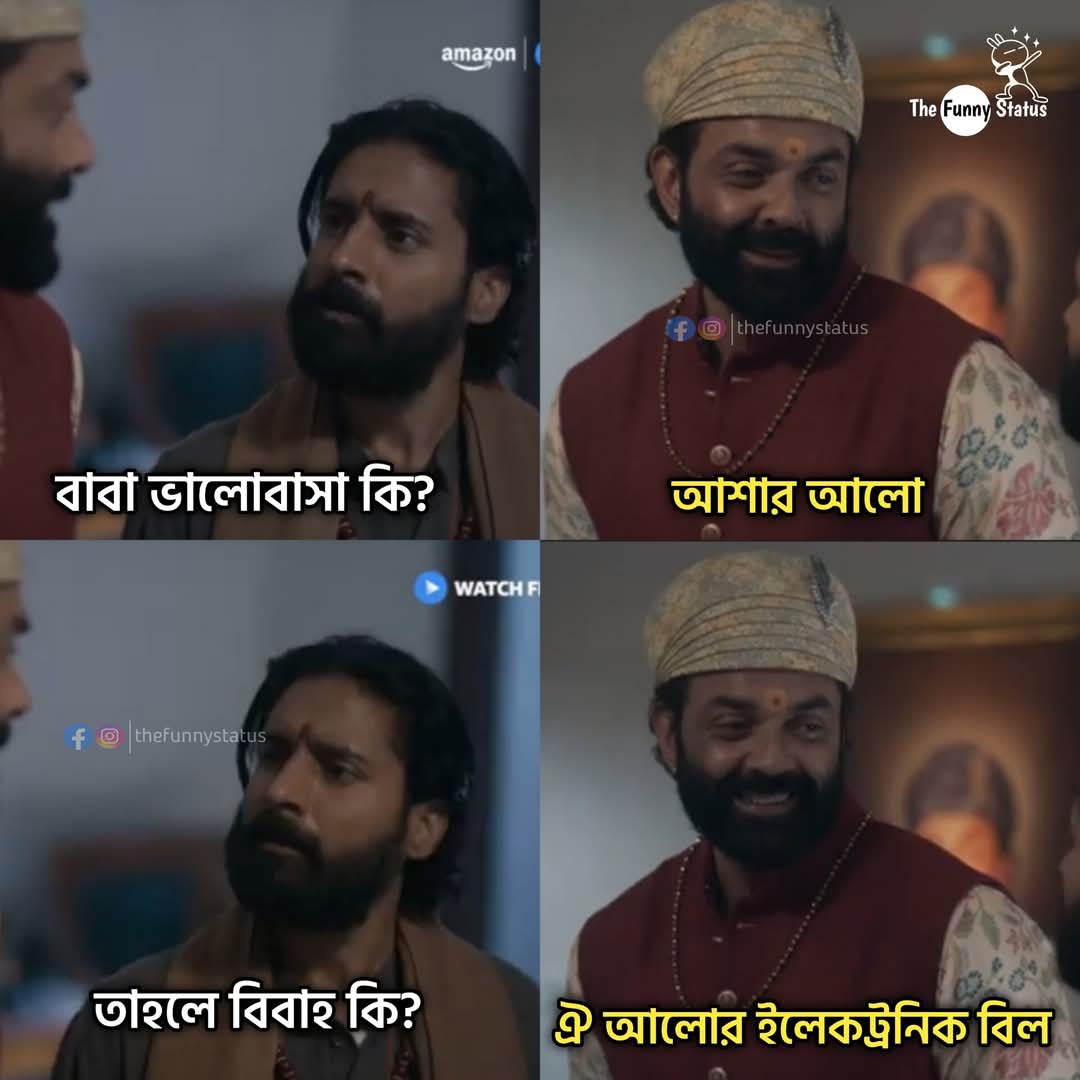
Text: বাবা ভালোবাসা কি?
আশার আলো
তাহলে বিবাহ কি?
ঐ আলোর ইলেকট্রনিক বিল
Label: Non Hate